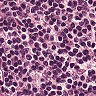
Metastatic tissue present: no